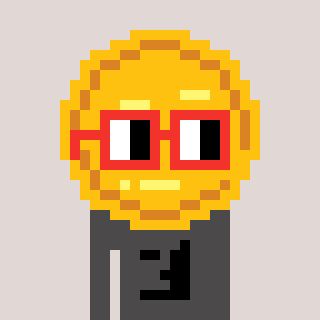
a pixel art character with square red glasses, a medal-shaped head and a grayscale-colored body on a warm background